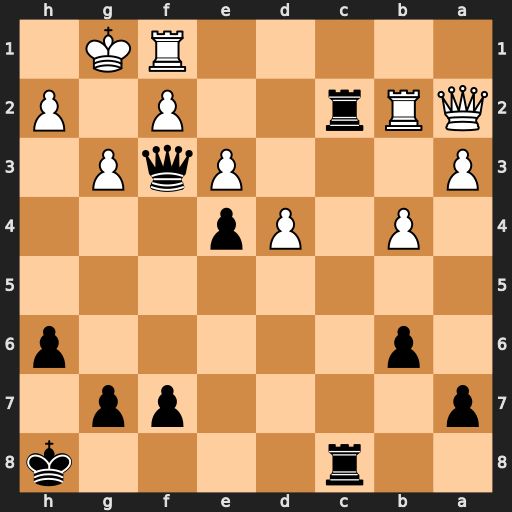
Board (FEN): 2r4k/p4pp1/1p5p/8/1P1Pp3/P3PqP1/QRr2P1P/5RK1
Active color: b
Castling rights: -
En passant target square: -
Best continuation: Rc1 Rb1 R8c2 Qxc2 Rxc2